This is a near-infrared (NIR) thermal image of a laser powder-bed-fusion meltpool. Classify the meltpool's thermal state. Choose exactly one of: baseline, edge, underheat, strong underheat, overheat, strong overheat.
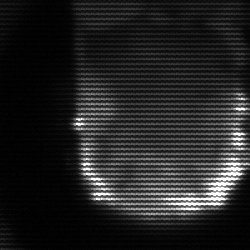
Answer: baseline